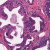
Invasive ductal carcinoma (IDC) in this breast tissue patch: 0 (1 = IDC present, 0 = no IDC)